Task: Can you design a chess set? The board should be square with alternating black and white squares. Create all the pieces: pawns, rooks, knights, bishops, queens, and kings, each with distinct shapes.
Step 4036:
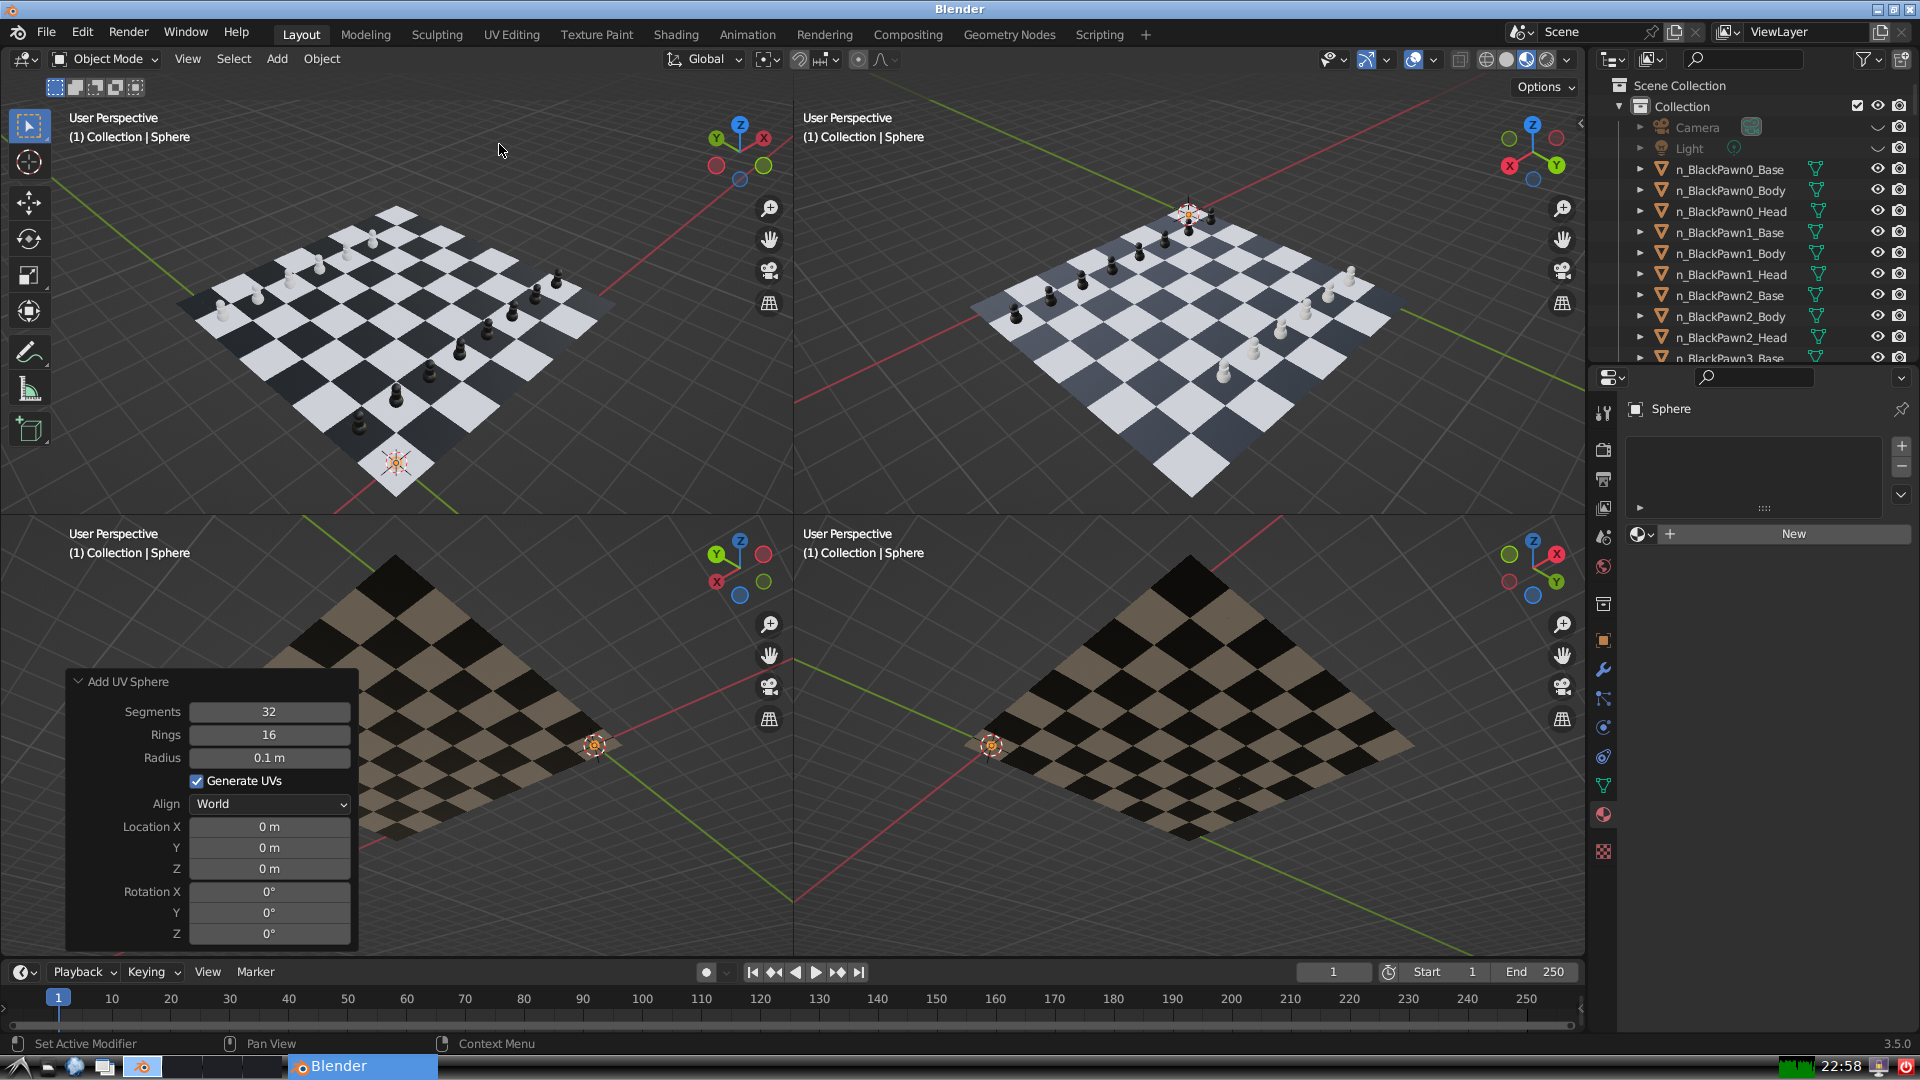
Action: {"mouse_move": [270, 758]}